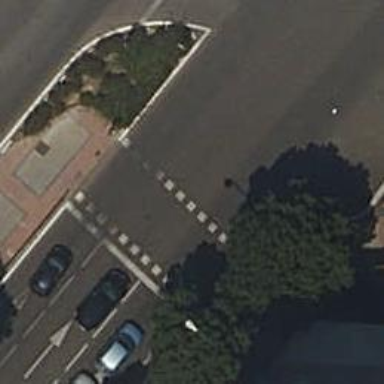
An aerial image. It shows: Marked crossing on footway with traffic-calming table.